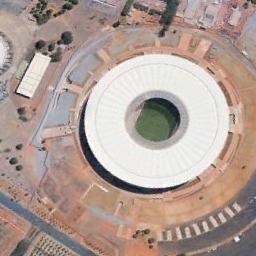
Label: stadium